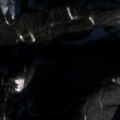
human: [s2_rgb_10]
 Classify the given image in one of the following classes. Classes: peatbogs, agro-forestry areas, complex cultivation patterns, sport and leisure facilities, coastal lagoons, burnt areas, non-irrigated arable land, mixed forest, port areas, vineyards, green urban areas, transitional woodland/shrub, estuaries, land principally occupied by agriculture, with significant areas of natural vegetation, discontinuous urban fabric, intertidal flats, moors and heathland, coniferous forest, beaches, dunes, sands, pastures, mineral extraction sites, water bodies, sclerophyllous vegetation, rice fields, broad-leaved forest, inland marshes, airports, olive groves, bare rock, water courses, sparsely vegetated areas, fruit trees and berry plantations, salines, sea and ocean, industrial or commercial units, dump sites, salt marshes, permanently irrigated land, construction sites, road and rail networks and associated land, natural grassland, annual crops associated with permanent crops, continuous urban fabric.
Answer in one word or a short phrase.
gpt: pastures, coniferous forest